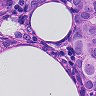
Metastatic tissue present: yes